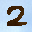
Label: 2